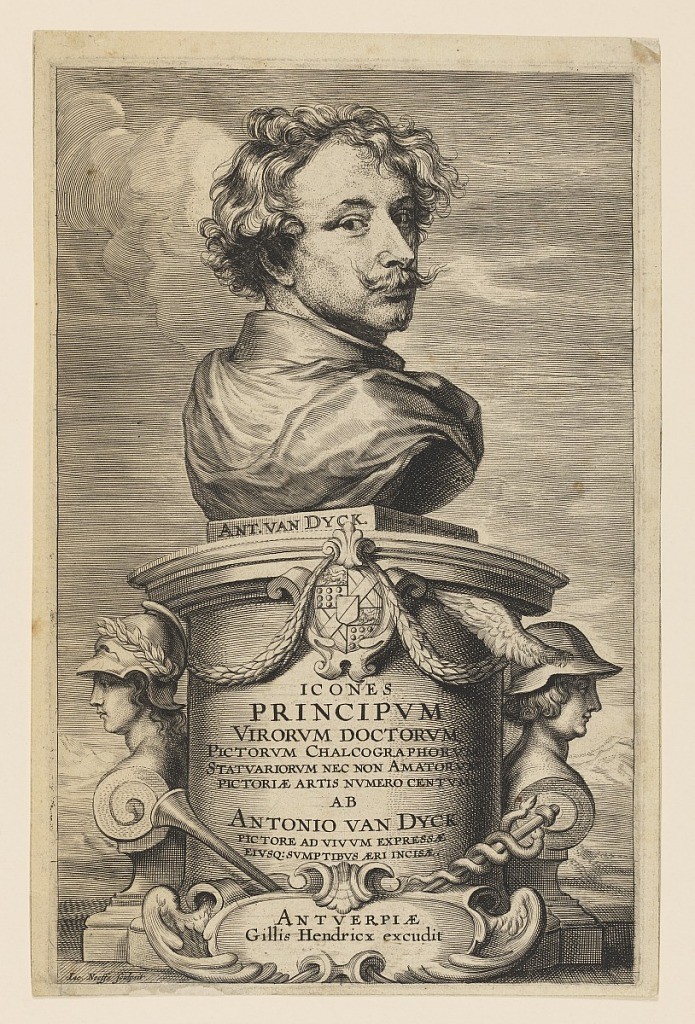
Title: Title Page, from the Icones Principum Virorum
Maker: Anthony van Dyck, Netherlandish, 1599 – 1641
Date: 1633–1641
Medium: Etching and engraving on paper
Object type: Print
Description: The bust of Anthony van Dyck on a pedestal, facing right, the head turned sharply over the right shoulder toward the spectator. On the square slab supporting the bus, left: "ANT. VAN DUCK:' right: "Ant. van Dyck fecit aqua forti." Flanking the pedestal are two heads of Mercury, with trumped and caduceus. On face of pedestal: "ICONES PRINCIPUM VIRORUM DOCTORUM,..followed by: "ANTWERPIAE/GILLIS HENDRICX EDCUDIT," in cartouche. At lower left: "Iac. Neeffs Sculpsit." The head etched by van Dyck, plate completed by Neeffs.